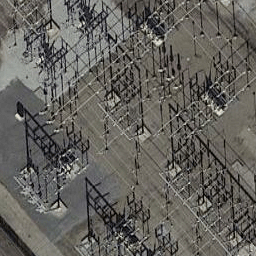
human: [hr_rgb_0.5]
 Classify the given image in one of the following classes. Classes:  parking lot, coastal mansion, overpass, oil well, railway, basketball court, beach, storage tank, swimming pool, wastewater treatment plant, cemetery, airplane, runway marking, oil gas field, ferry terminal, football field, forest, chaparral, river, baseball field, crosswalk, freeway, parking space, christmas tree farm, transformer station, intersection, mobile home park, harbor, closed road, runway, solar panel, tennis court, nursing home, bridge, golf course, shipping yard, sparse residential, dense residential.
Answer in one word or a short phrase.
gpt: transformer station